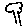
Label: tree